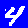
Digit: 4